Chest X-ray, PA view. Patient: 58 years old, sex F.
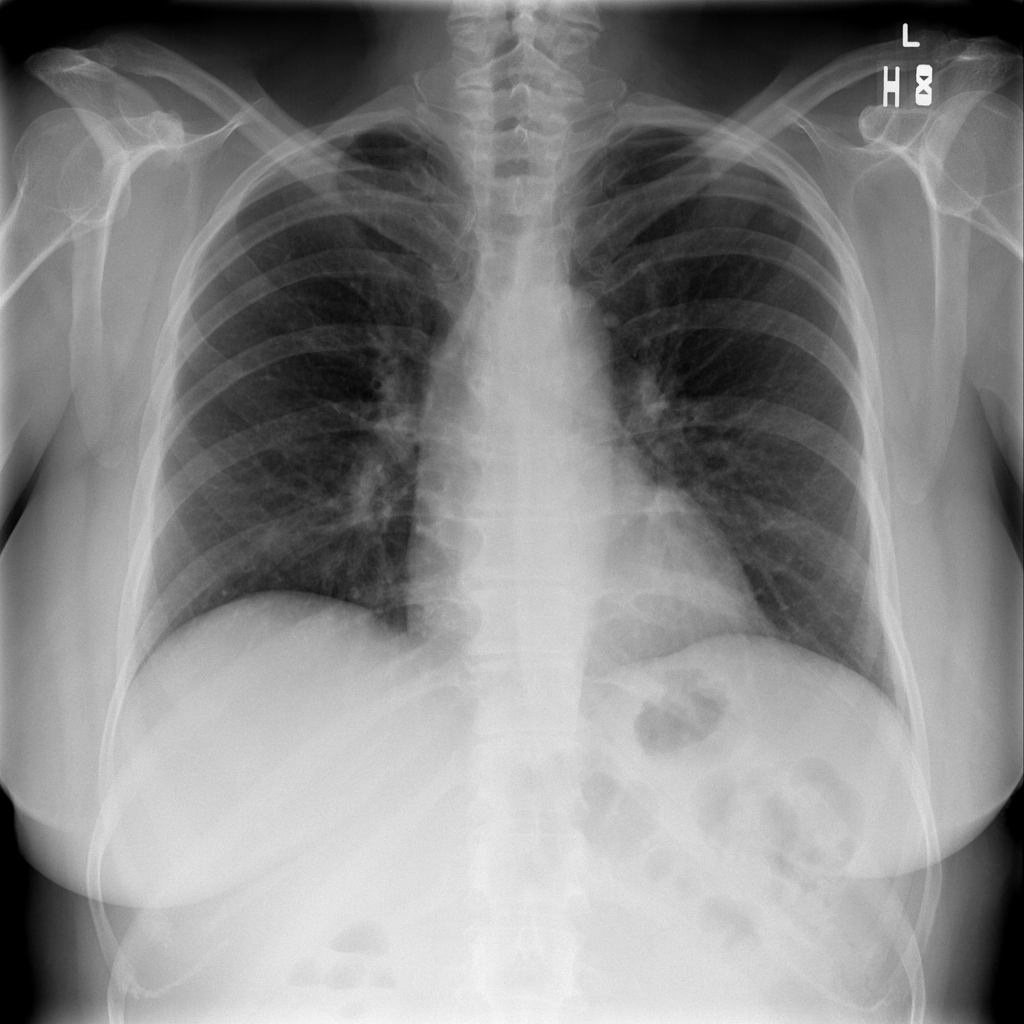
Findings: Mass, Nodule